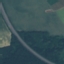
Label: Highway